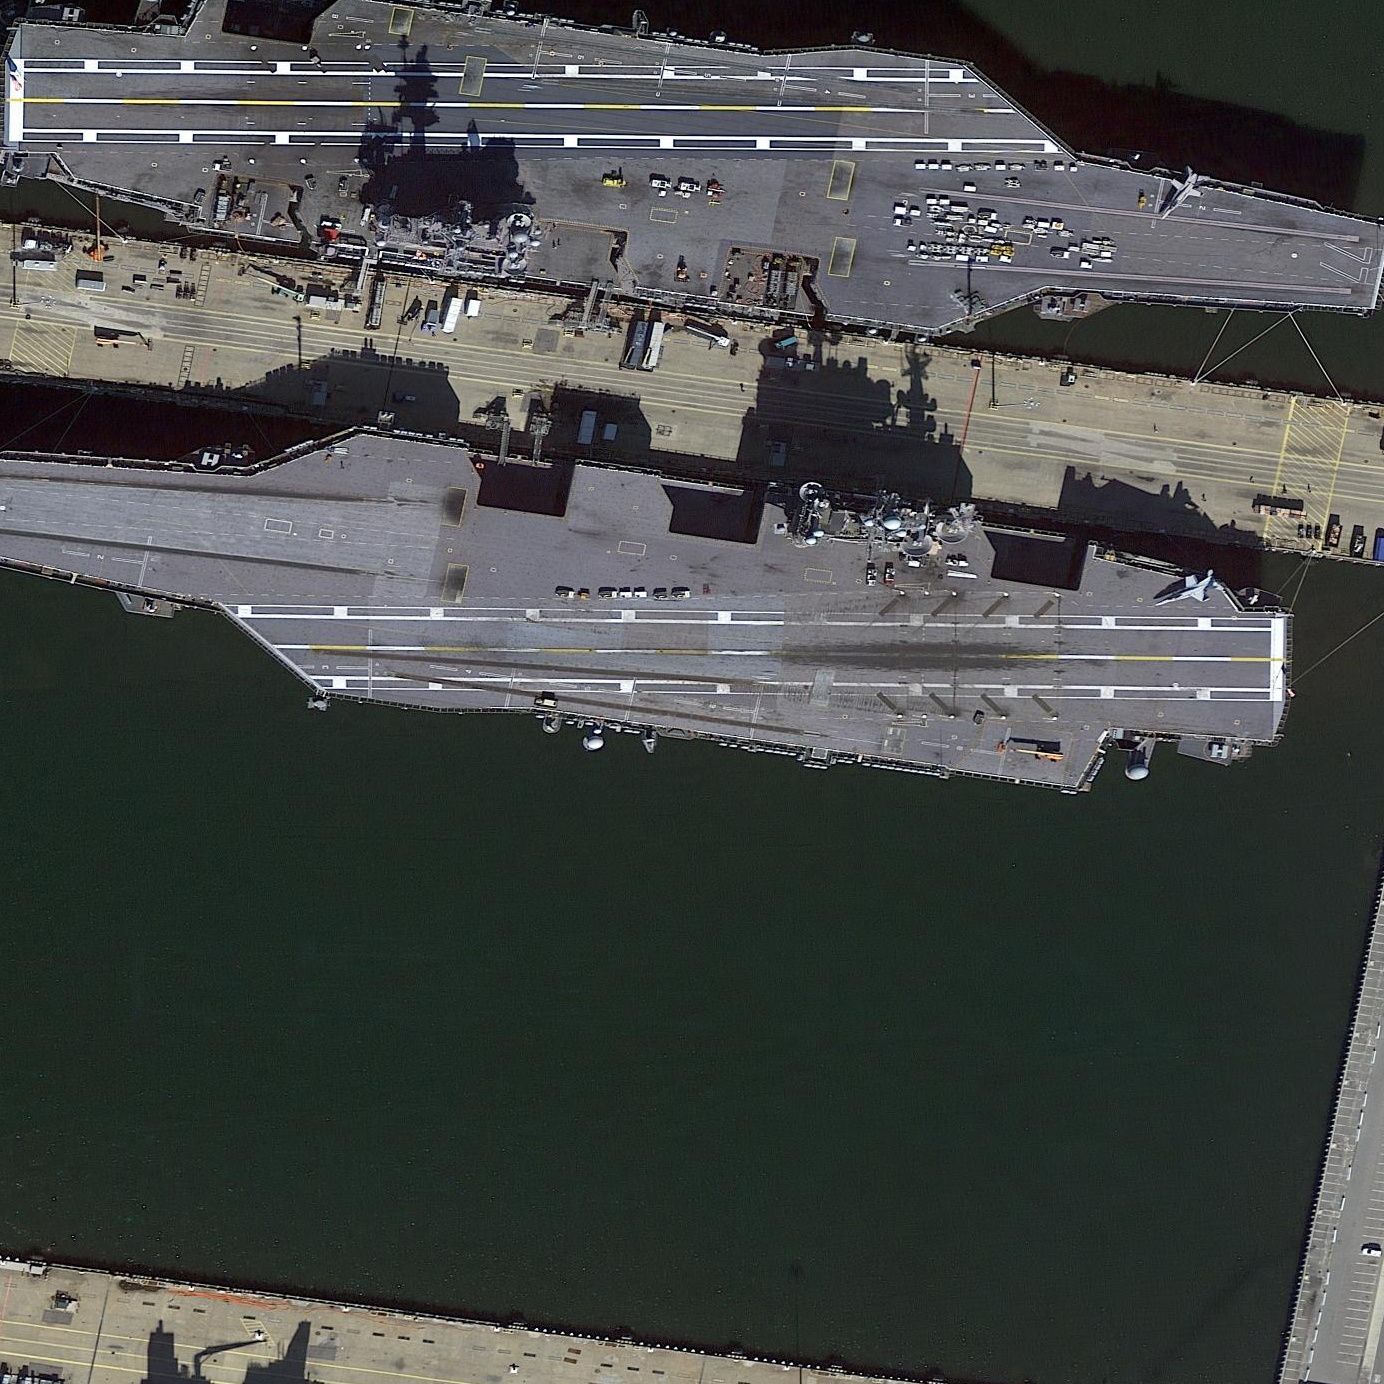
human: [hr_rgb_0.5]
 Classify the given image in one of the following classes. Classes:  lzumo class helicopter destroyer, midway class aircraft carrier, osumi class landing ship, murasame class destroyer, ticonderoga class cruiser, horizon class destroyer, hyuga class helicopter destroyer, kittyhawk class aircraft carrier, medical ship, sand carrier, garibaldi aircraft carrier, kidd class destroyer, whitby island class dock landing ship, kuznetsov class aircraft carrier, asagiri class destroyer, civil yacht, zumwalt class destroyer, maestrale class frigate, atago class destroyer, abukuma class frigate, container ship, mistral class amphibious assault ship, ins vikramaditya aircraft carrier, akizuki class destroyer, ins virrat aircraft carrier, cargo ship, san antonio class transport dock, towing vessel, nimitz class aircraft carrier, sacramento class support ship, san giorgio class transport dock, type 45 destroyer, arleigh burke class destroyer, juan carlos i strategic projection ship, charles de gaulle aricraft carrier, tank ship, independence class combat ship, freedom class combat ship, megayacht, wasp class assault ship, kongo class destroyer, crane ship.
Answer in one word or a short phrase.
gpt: Nimitz class aircraft carrier